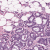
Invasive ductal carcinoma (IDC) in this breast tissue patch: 1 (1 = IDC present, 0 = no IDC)